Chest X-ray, PA view. Patient: 30 years old, sex M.
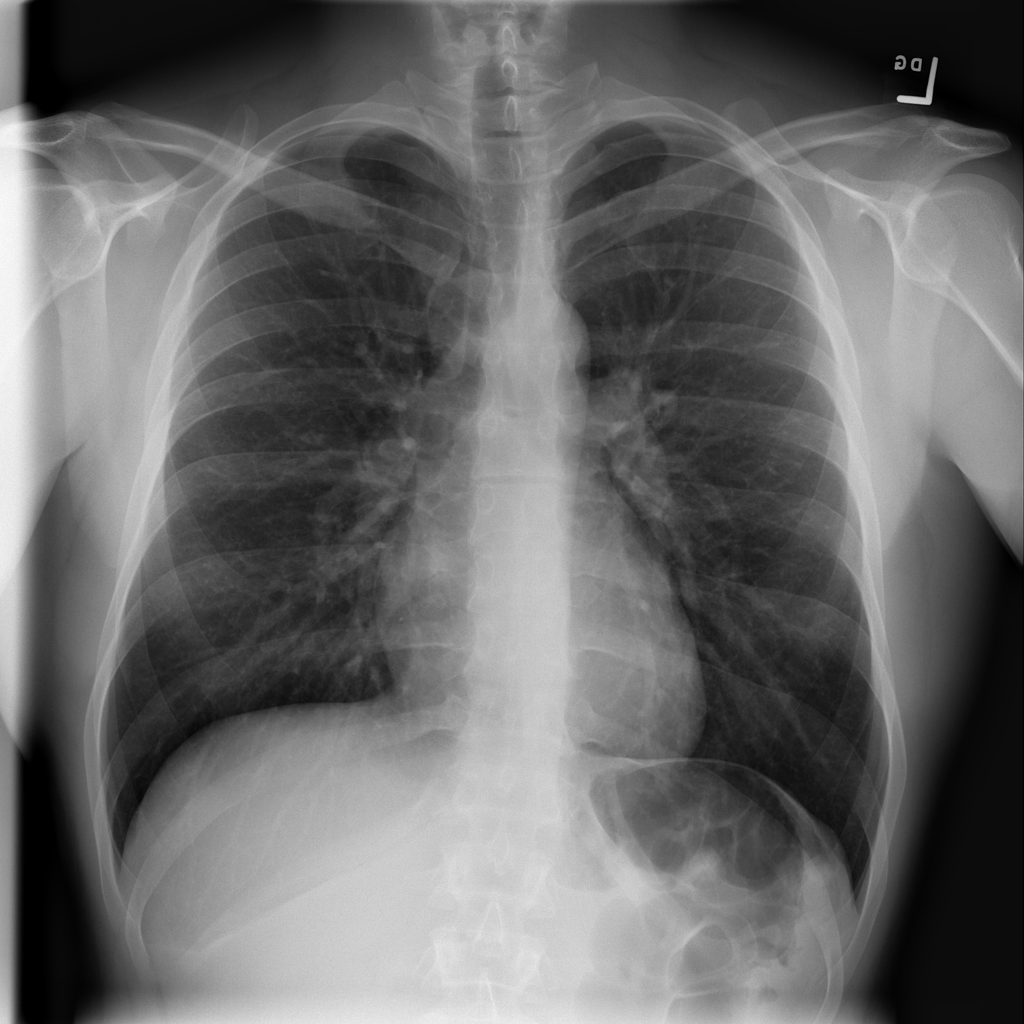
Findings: No Finding